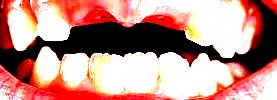
Condition: hypodontia